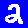
Digit: 2